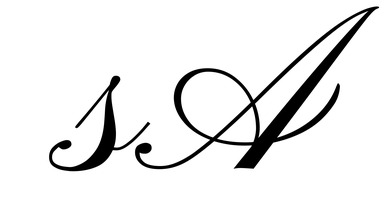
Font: PinyonScript-Regular